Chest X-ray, AP view. Patient: 54 years old, sex M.
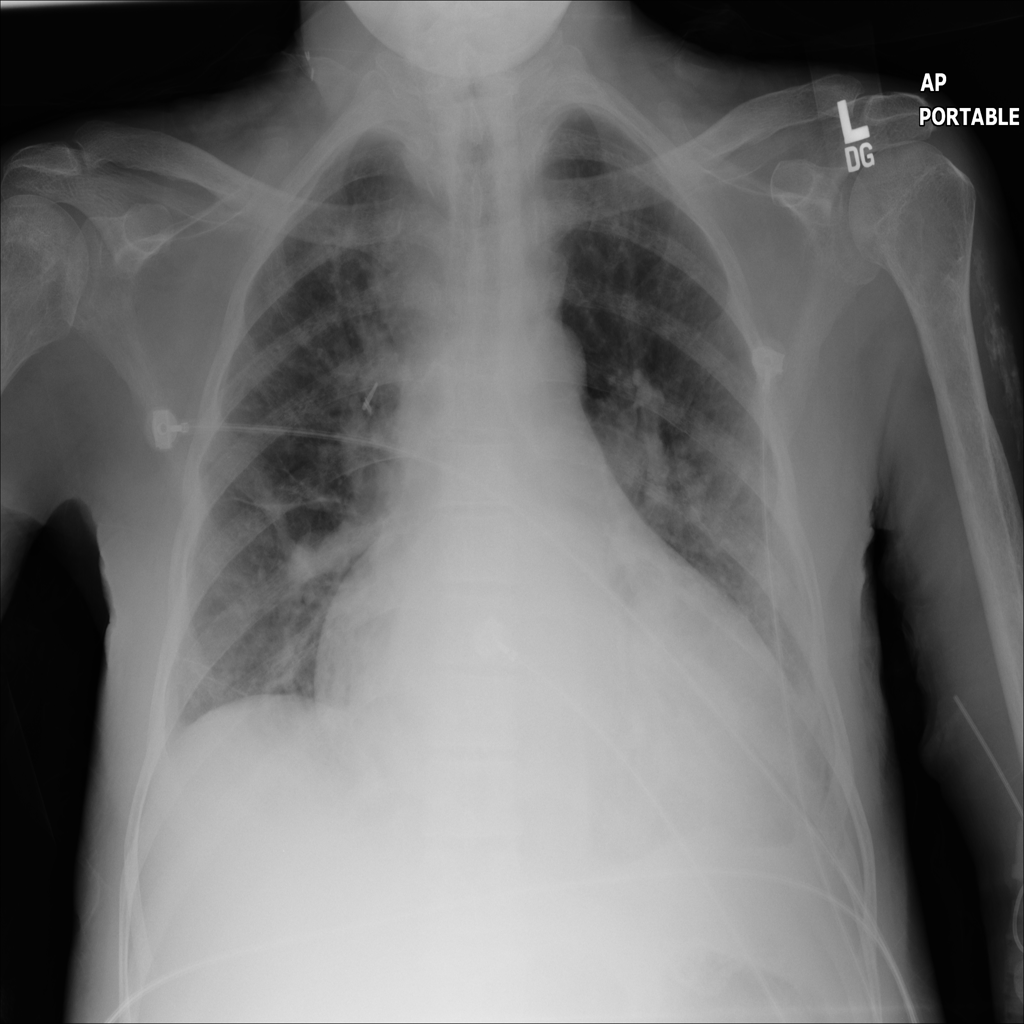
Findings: Infiltration